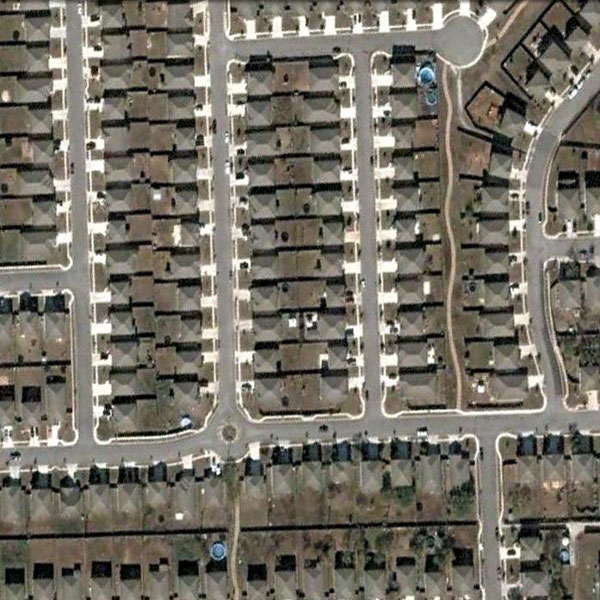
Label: DenseResidential